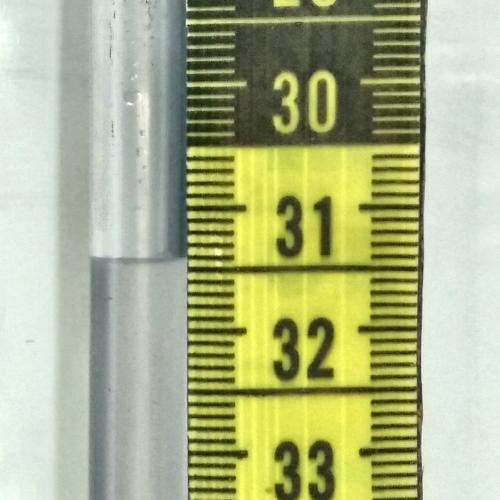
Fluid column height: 31.4 cm